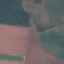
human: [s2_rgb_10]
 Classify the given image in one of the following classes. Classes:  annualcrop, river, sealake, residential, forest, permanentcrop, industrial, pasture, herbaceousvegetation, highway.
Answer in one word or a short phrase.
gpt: AnnualCrop